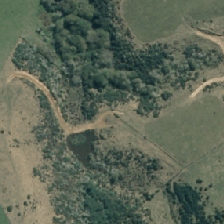
Land cover: grose_broom